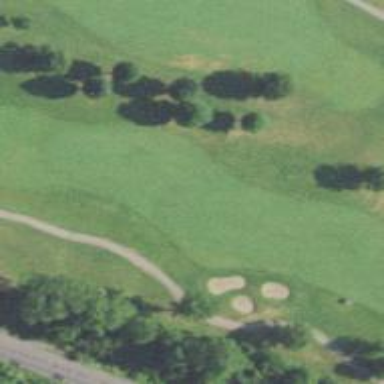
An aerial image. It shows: View of golf hole.